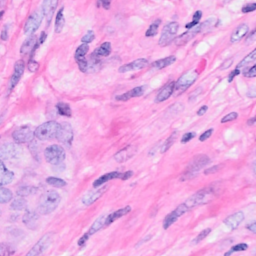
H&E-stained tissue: Breast